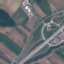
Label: Highway